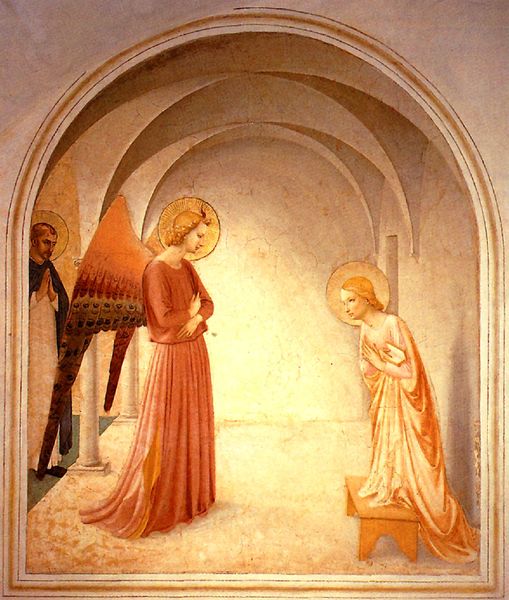
Titel: Verkündigung Mariens
Künstler: Fra Angelico
Standort: Florenz, Museo di San Marco (EU - I - Toskana)
Schlagwörter: flügel, gemälde, grün, mädchen, frisur, kleid, licht, orange, raum, säule, tisch, blick, rot, falten, hände, kirche, geistlicher, gewand, gold, drei, renaissance, engel, bank, schemel, rundbogen, gang, gewölbe, buch, religion, beten, fußbank, kreuzrippengewölbe, heiligenschein, gotisch, kreuzgewölbe, priester, mönch, ehrfurcht, heiliger, heilige, fresko, heilig, maria, erzengel, fresco, verkündigung, betten, halo, gabriel, maris, nrundbogen